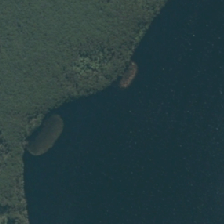
Land cover: lake_pond